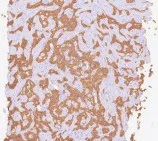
Hematoxylin-eosin (H&E) staining and immunohistochemical evaluation of the tissue obtained using needle biopsy (10x). Positive staining for CK18.
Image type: pathology (immunostaining)